Interaction volume radius: 5 \u00c5
Interaction volume height: 20 \u00c5
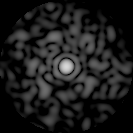
Disorder parameter: 0.8531